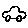
Label: car